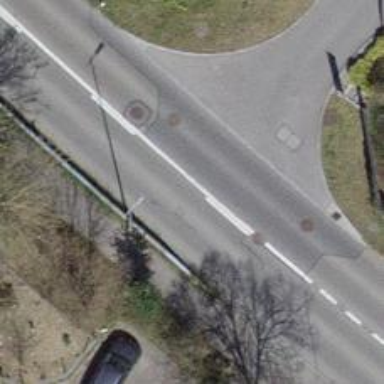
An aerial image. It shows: Secondary road with asphalt surface and sidewalk on the left.